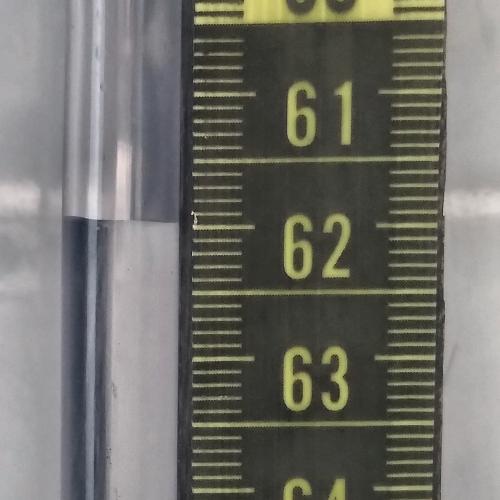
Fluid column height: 62.0 cm